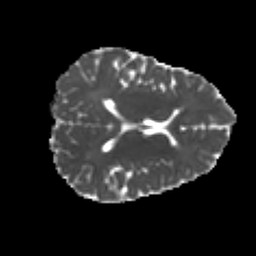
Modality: MD
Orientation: axial
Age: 22
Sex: female
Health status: healthy
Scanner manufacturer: philips
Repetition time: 7.386 s
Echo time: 0.08599 s